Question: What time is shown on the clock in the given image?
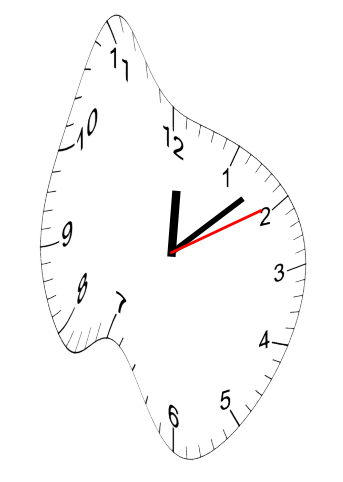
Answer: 12:08:10